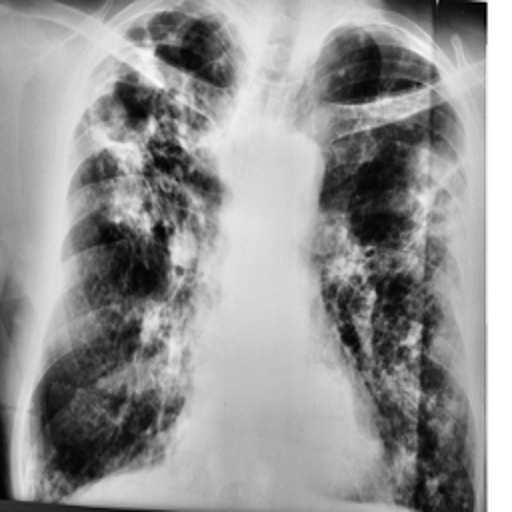
Finding: TUBERCULOSIS